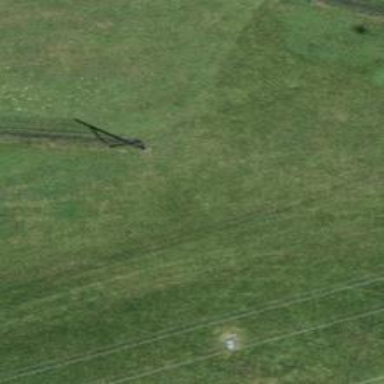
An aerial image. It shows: Wire fence is in place.